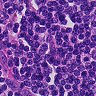
Metastatic tissue present: no